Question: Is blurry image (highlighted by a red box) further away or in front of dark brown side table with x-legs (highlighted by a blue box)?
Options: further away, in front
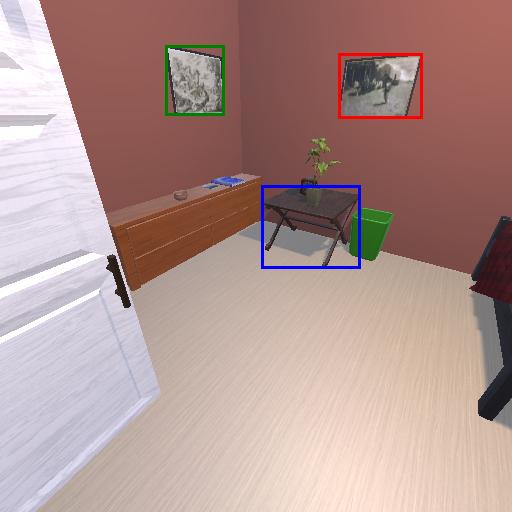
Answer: further away